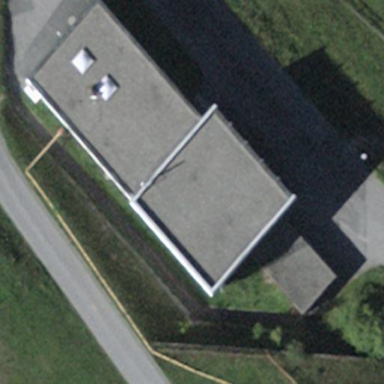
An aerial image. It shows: Industrial building.